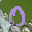
Label: 0